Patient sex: M
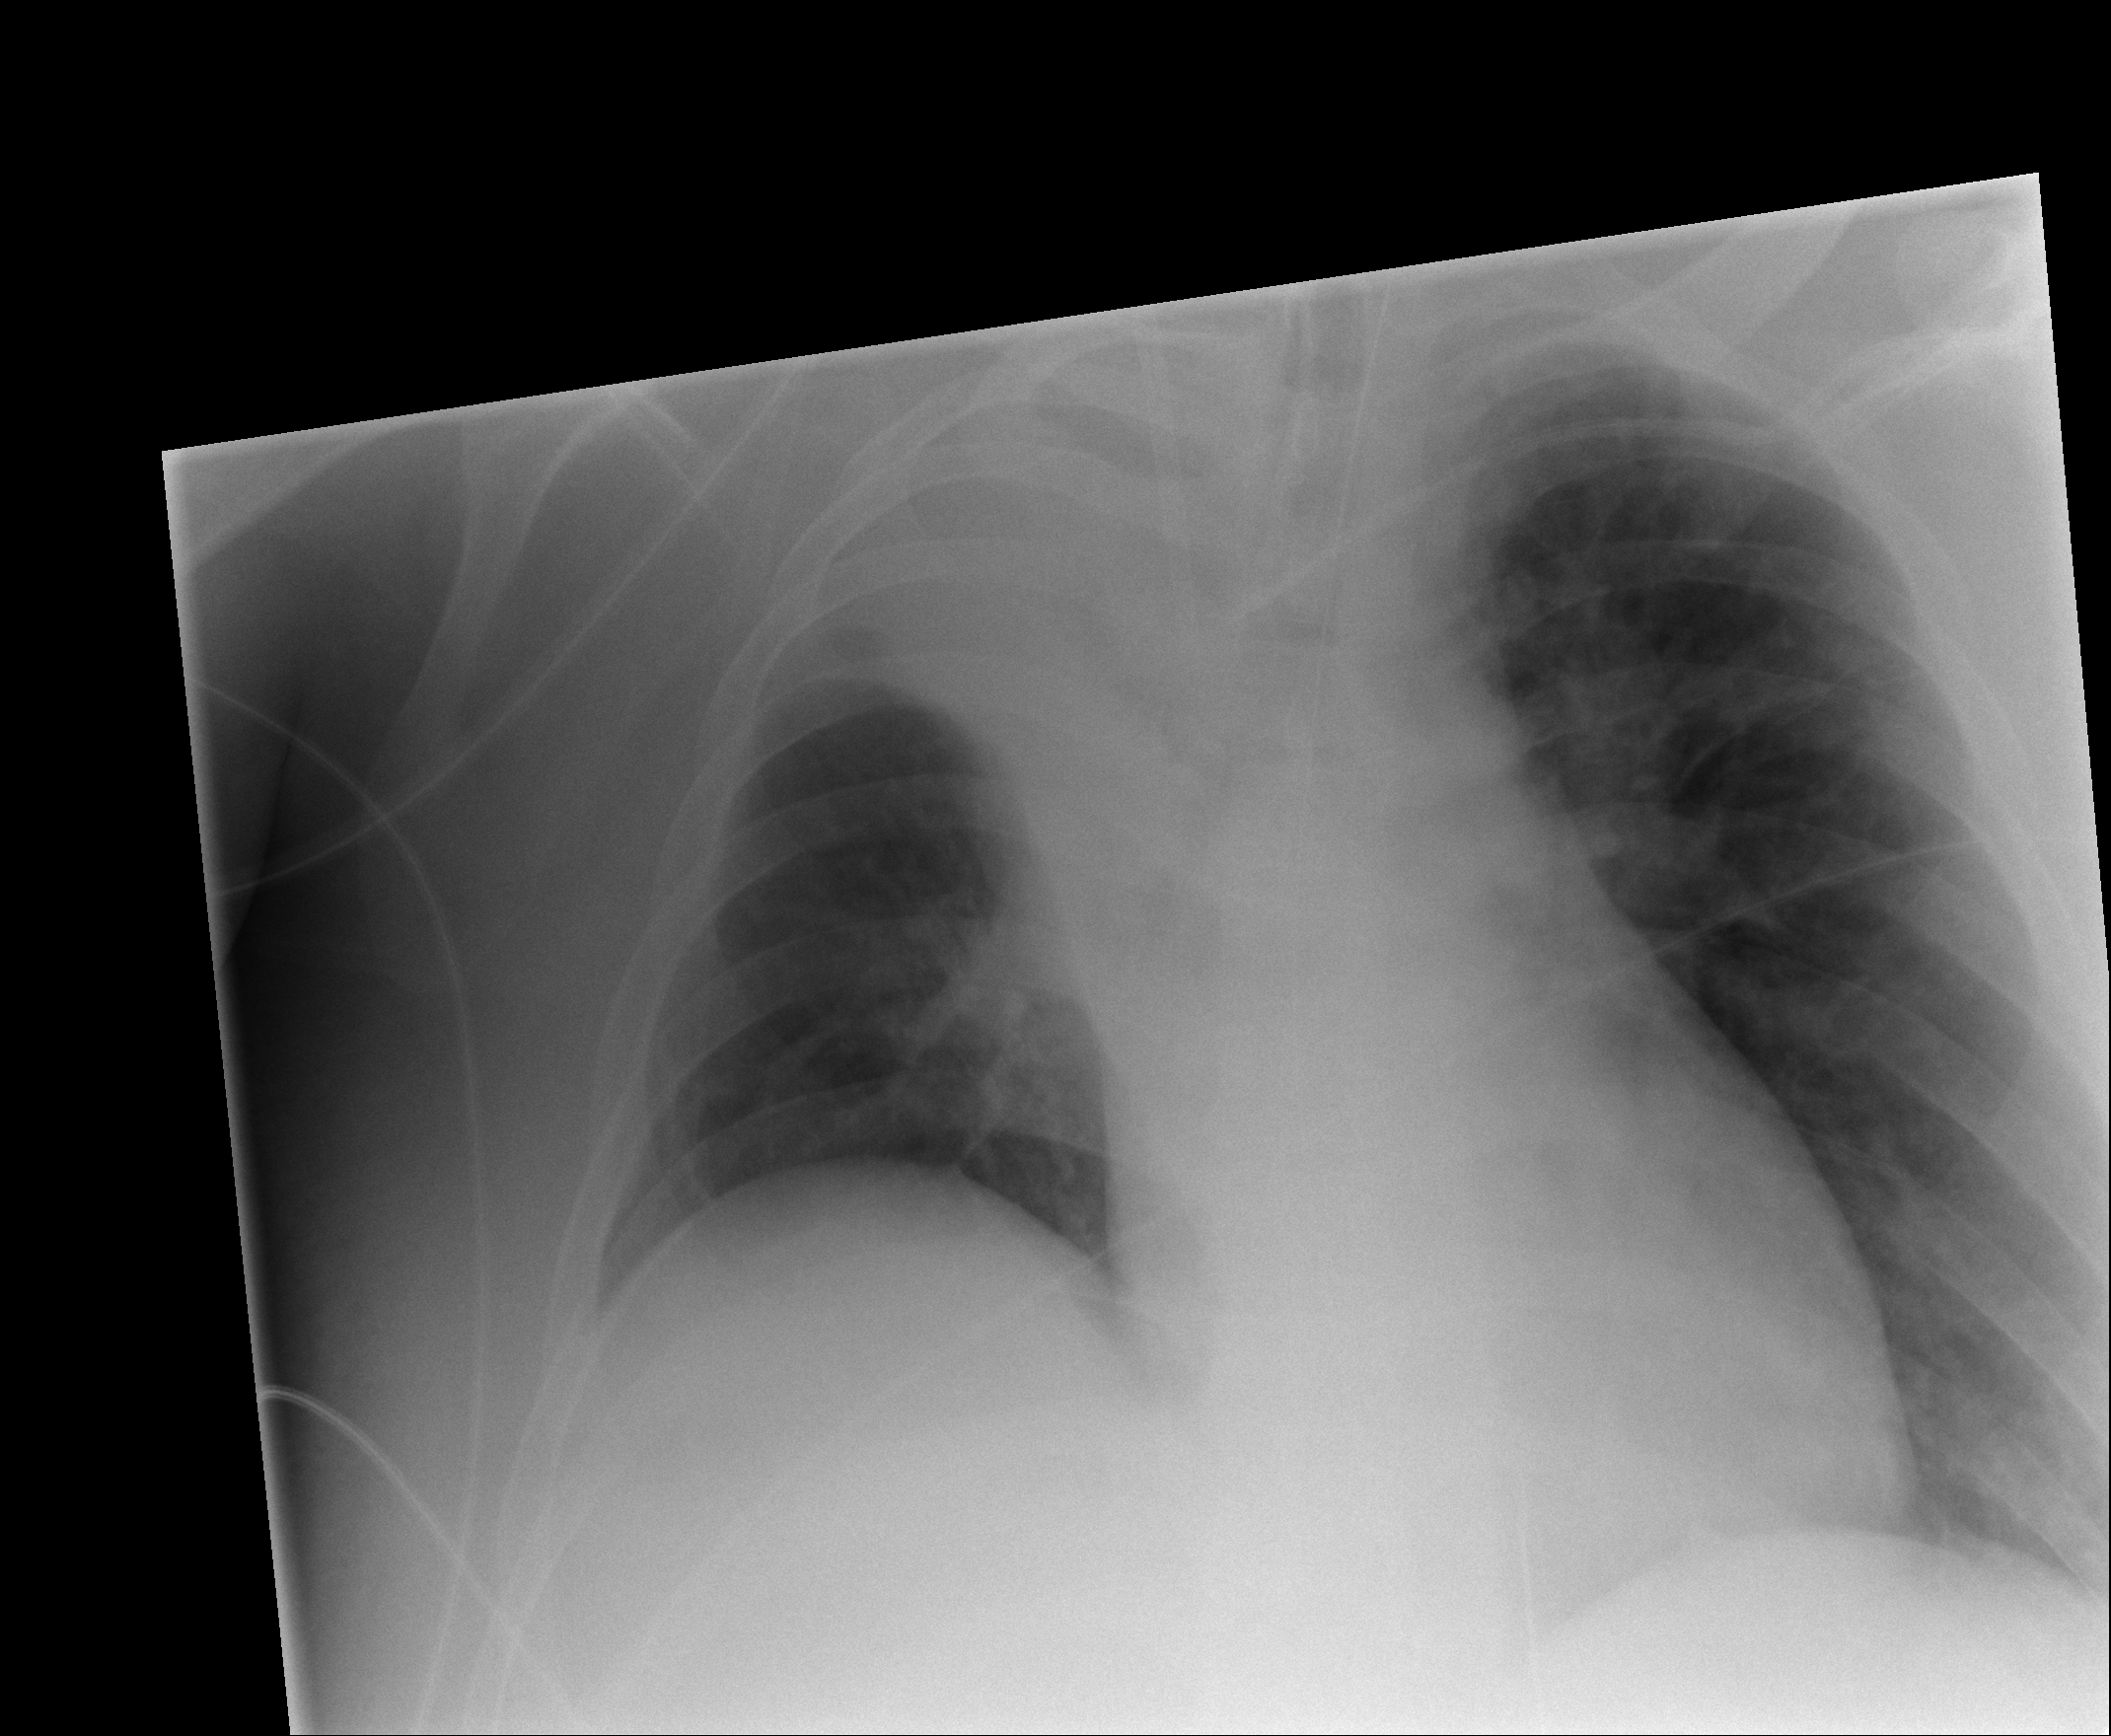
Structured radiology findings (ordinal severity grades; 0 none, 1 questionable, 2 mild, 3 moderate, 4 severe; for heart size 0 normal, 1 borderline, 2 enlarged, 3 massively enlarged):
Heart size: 0
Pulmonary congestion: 0
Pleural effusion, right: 0
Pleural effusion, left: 2
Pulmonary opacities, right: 0
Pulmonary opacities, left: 0
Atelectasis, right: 2
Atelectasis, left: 0